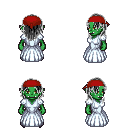
a pixel art fantasy rpg character, female body template, orc, green skin, underdress, teal pants, gray long hairstyle, red bandana, metal boots, four views (front, back, left, right), 2x2 character sprite sheet, small pixel art, hard edges, no anti-aliasing